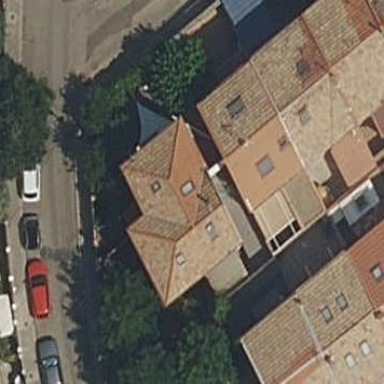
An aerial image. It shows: Simple and straightforward house.